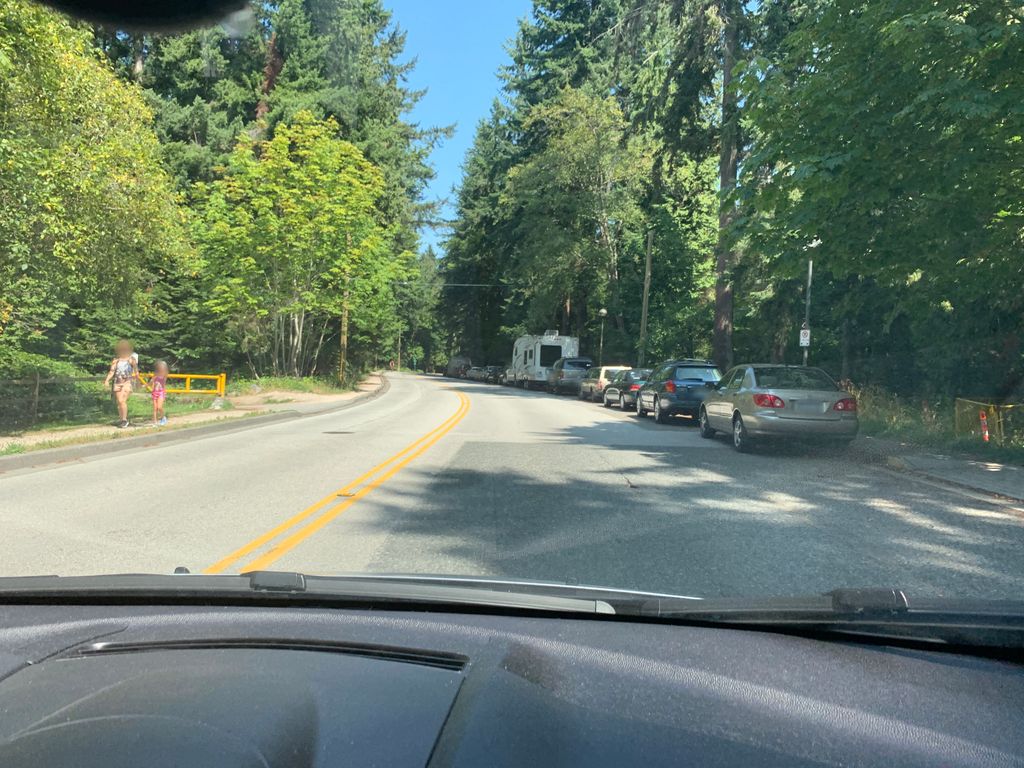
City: vancouver